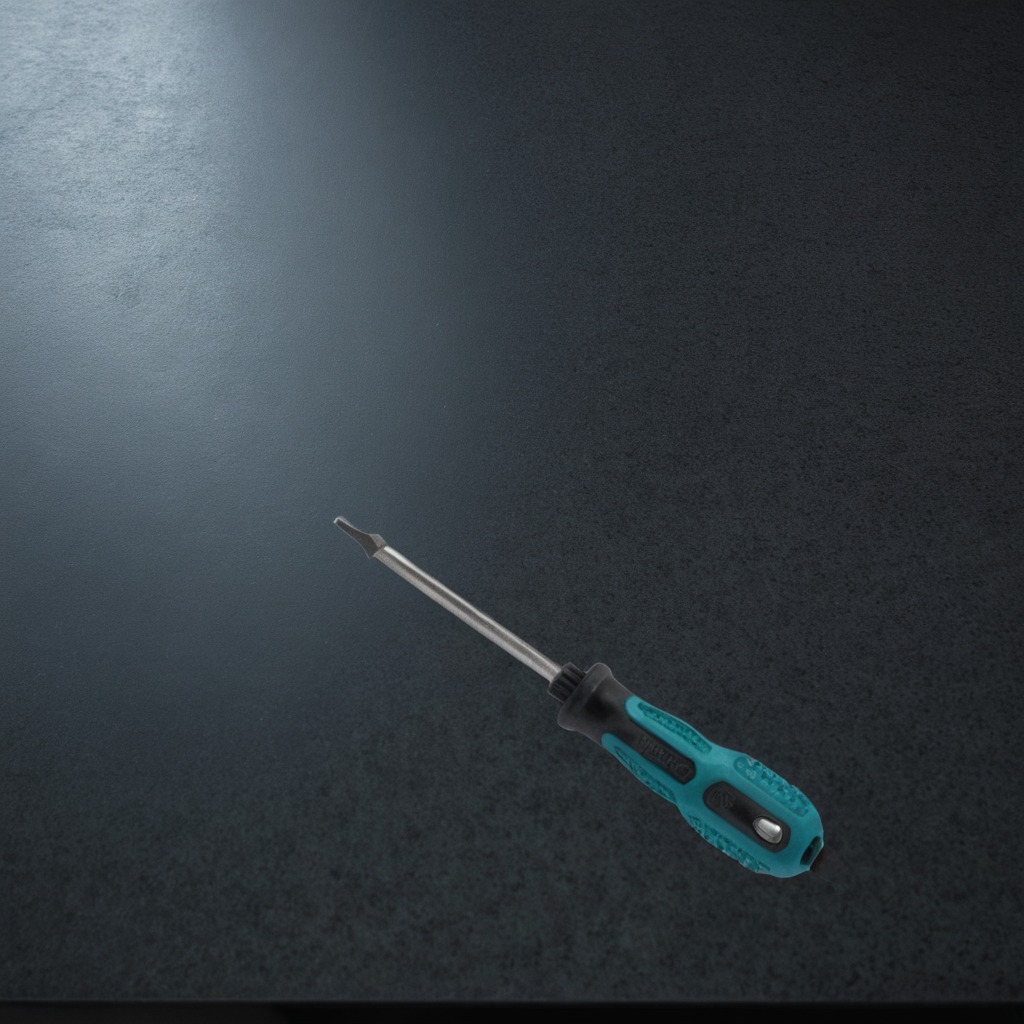
A screwdriver is lying on a clean granite table inside a workshop at night dim ambient light soft shadows worn but